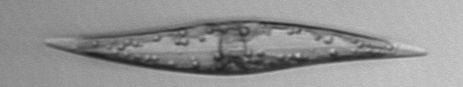
Label: Pleurosigma